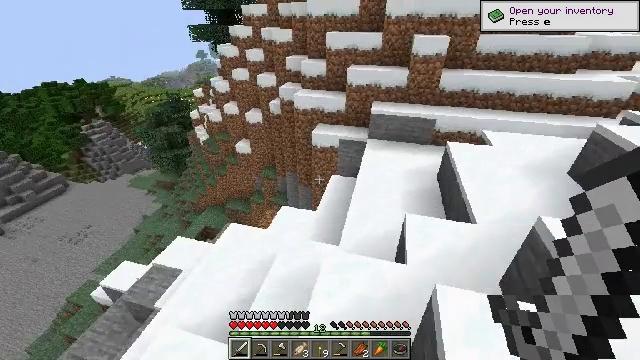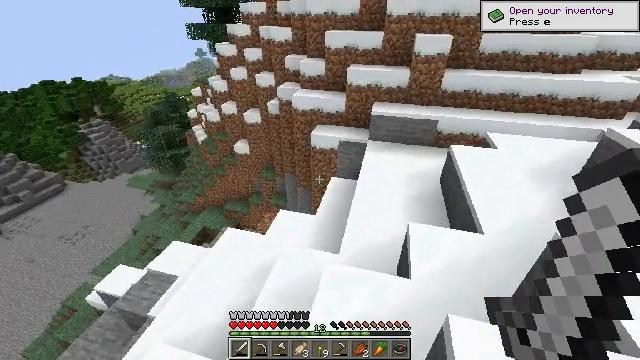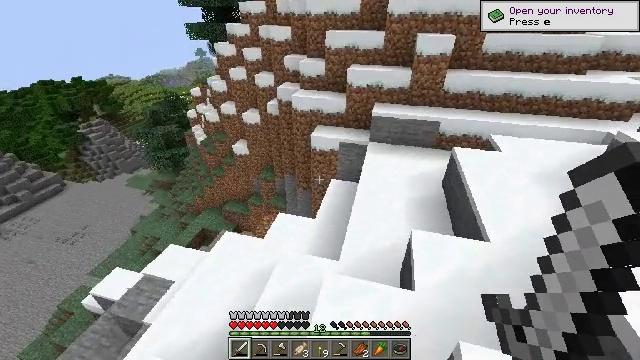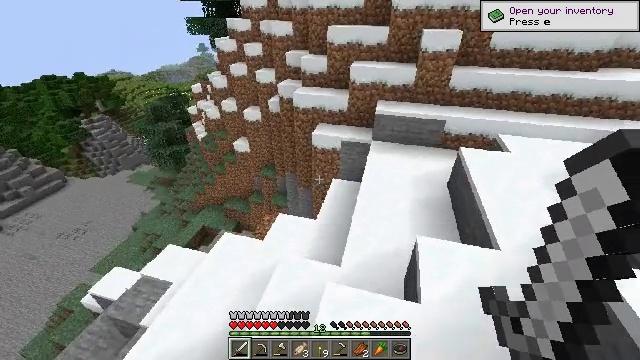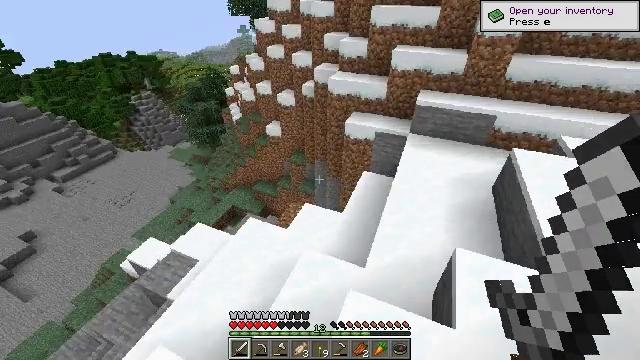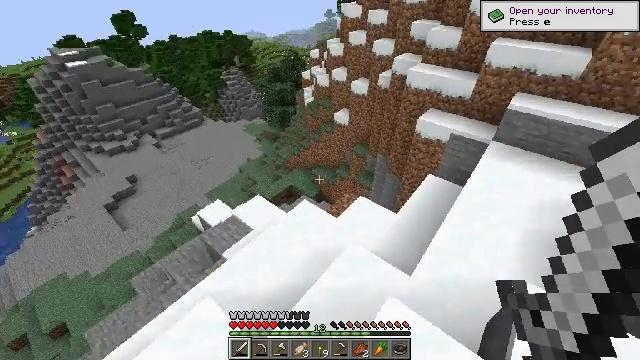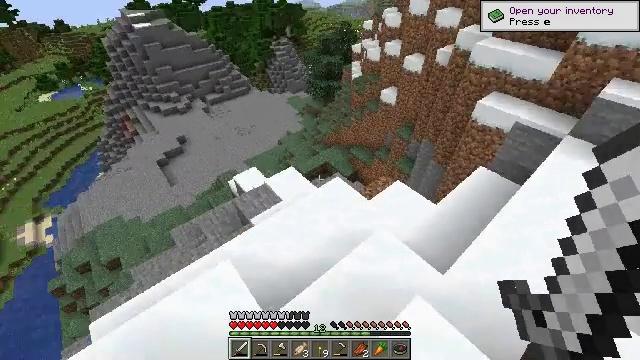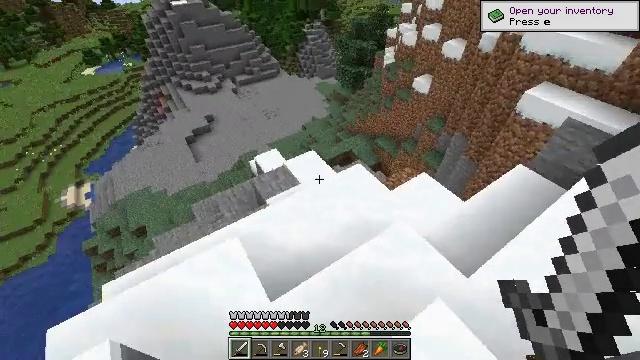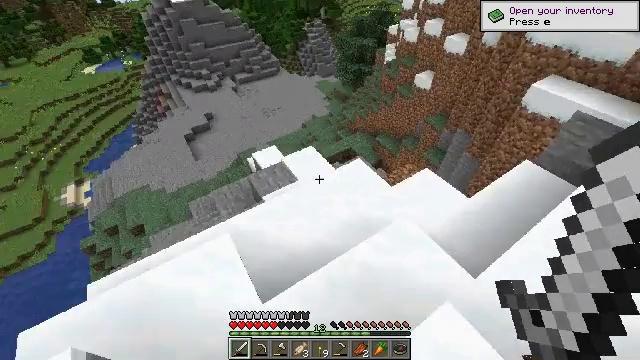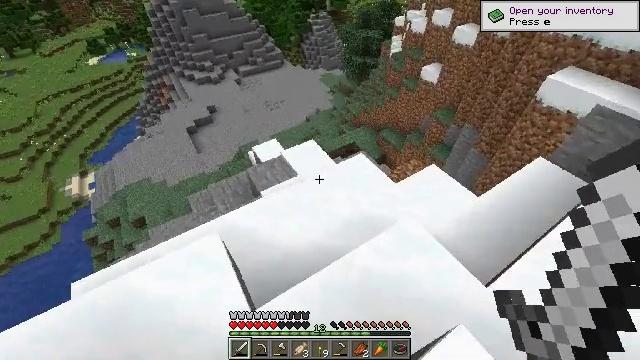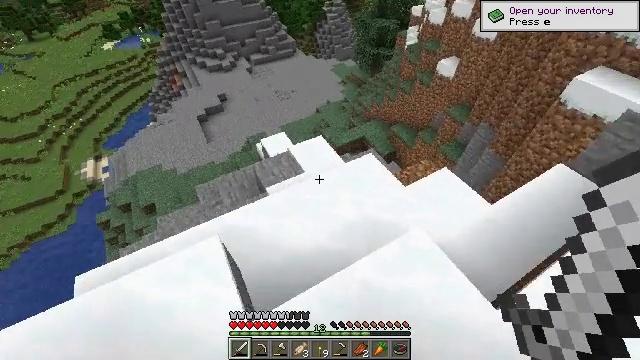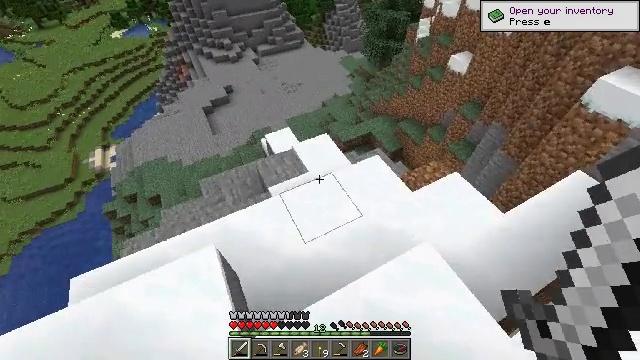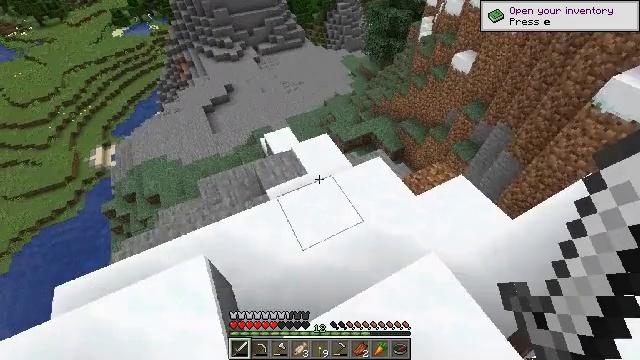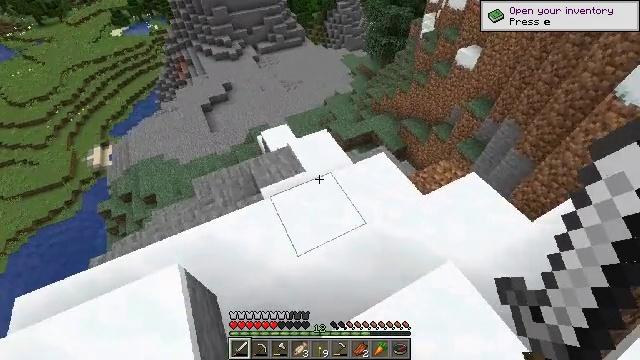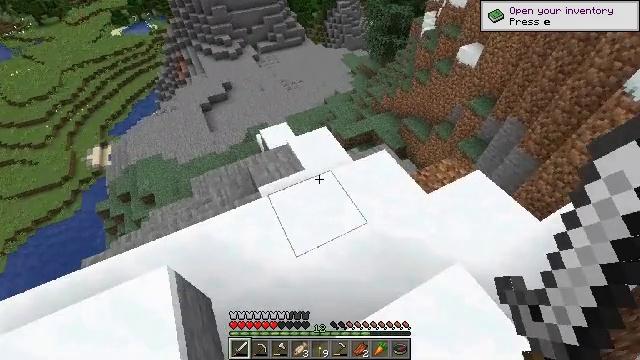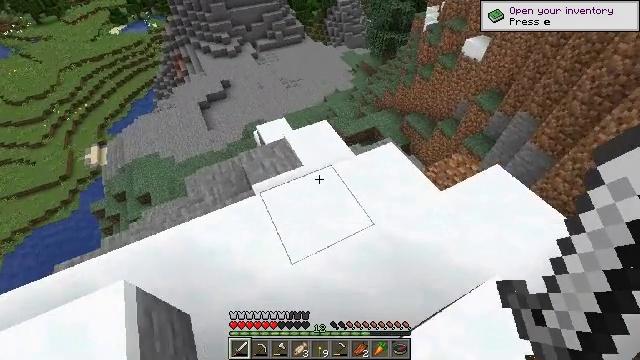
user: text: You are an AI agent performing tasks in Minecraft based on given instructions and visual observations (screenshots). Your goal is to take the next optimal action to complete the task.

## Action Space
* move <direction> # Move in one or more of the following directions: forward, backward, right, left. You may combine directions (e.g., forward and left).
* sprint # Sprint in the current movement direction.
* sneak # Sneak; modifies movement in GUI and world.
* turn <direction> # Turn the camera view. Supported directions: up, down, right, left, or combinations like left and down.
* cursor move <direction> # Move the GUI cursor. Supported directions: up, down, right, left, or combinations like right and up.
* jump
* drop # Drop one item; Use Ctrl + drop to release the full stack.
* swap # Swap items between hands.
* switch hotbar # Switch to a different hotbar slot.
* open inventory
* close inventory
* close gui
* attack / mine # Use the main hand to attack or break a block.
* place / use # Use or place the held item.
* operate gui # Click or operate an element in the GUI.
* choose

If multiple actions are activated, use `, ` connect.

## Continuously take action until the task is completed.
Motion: motion action
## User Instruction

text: Cut down the sugar cane stalks.
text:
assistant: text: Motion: move forward
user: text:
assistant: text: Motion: move forward
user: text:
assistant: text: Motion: move forward
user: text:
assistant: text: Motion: move forward, turn left and down
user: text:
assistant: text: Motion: move forward, turn left and down
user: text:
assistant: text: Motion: move forward, turn left and down
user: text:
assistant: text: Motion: move forward, turn left and down
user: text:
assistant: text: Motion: move forward
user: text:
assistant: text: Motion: move forward, turn left and down
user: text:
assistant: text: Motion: move forward, turn left and down
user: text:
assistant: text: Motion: move forward, turn left and down
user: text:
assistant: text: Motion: move forward
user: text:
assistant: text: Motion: move forward
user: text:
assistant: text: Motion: move forward
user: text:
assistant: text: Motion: move forward
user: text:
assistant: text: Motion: move forward
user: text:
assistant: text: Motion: move forward
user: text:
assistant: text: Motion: move forward
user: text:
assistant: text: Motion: move forward
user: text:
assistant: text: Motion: move forward
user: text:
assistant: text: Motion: move forward
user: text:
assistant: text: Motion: move forward
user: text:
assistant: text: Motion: move forward
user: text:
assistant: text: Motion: move forward
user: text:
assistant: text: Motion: move forward, turn left and up
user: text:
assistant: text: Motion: move forward, turn left and up
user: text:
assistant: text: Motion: move forward
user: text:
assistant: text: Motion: move forward
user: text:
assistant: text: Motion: move forward
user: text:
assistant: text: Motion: move forward